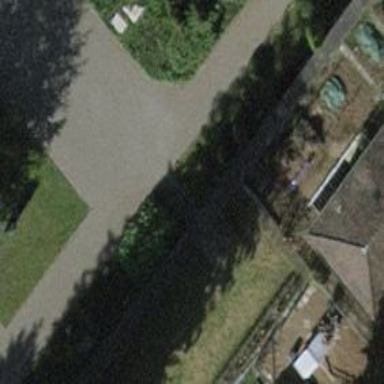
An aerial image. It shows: Entrance with barrier.